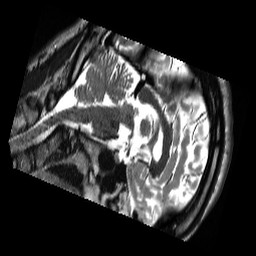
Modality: T2w
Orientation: sagittal
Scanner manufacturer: siemens
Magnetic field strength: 3 T
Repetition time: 13.52 s
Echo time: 0.088 s